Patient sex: F
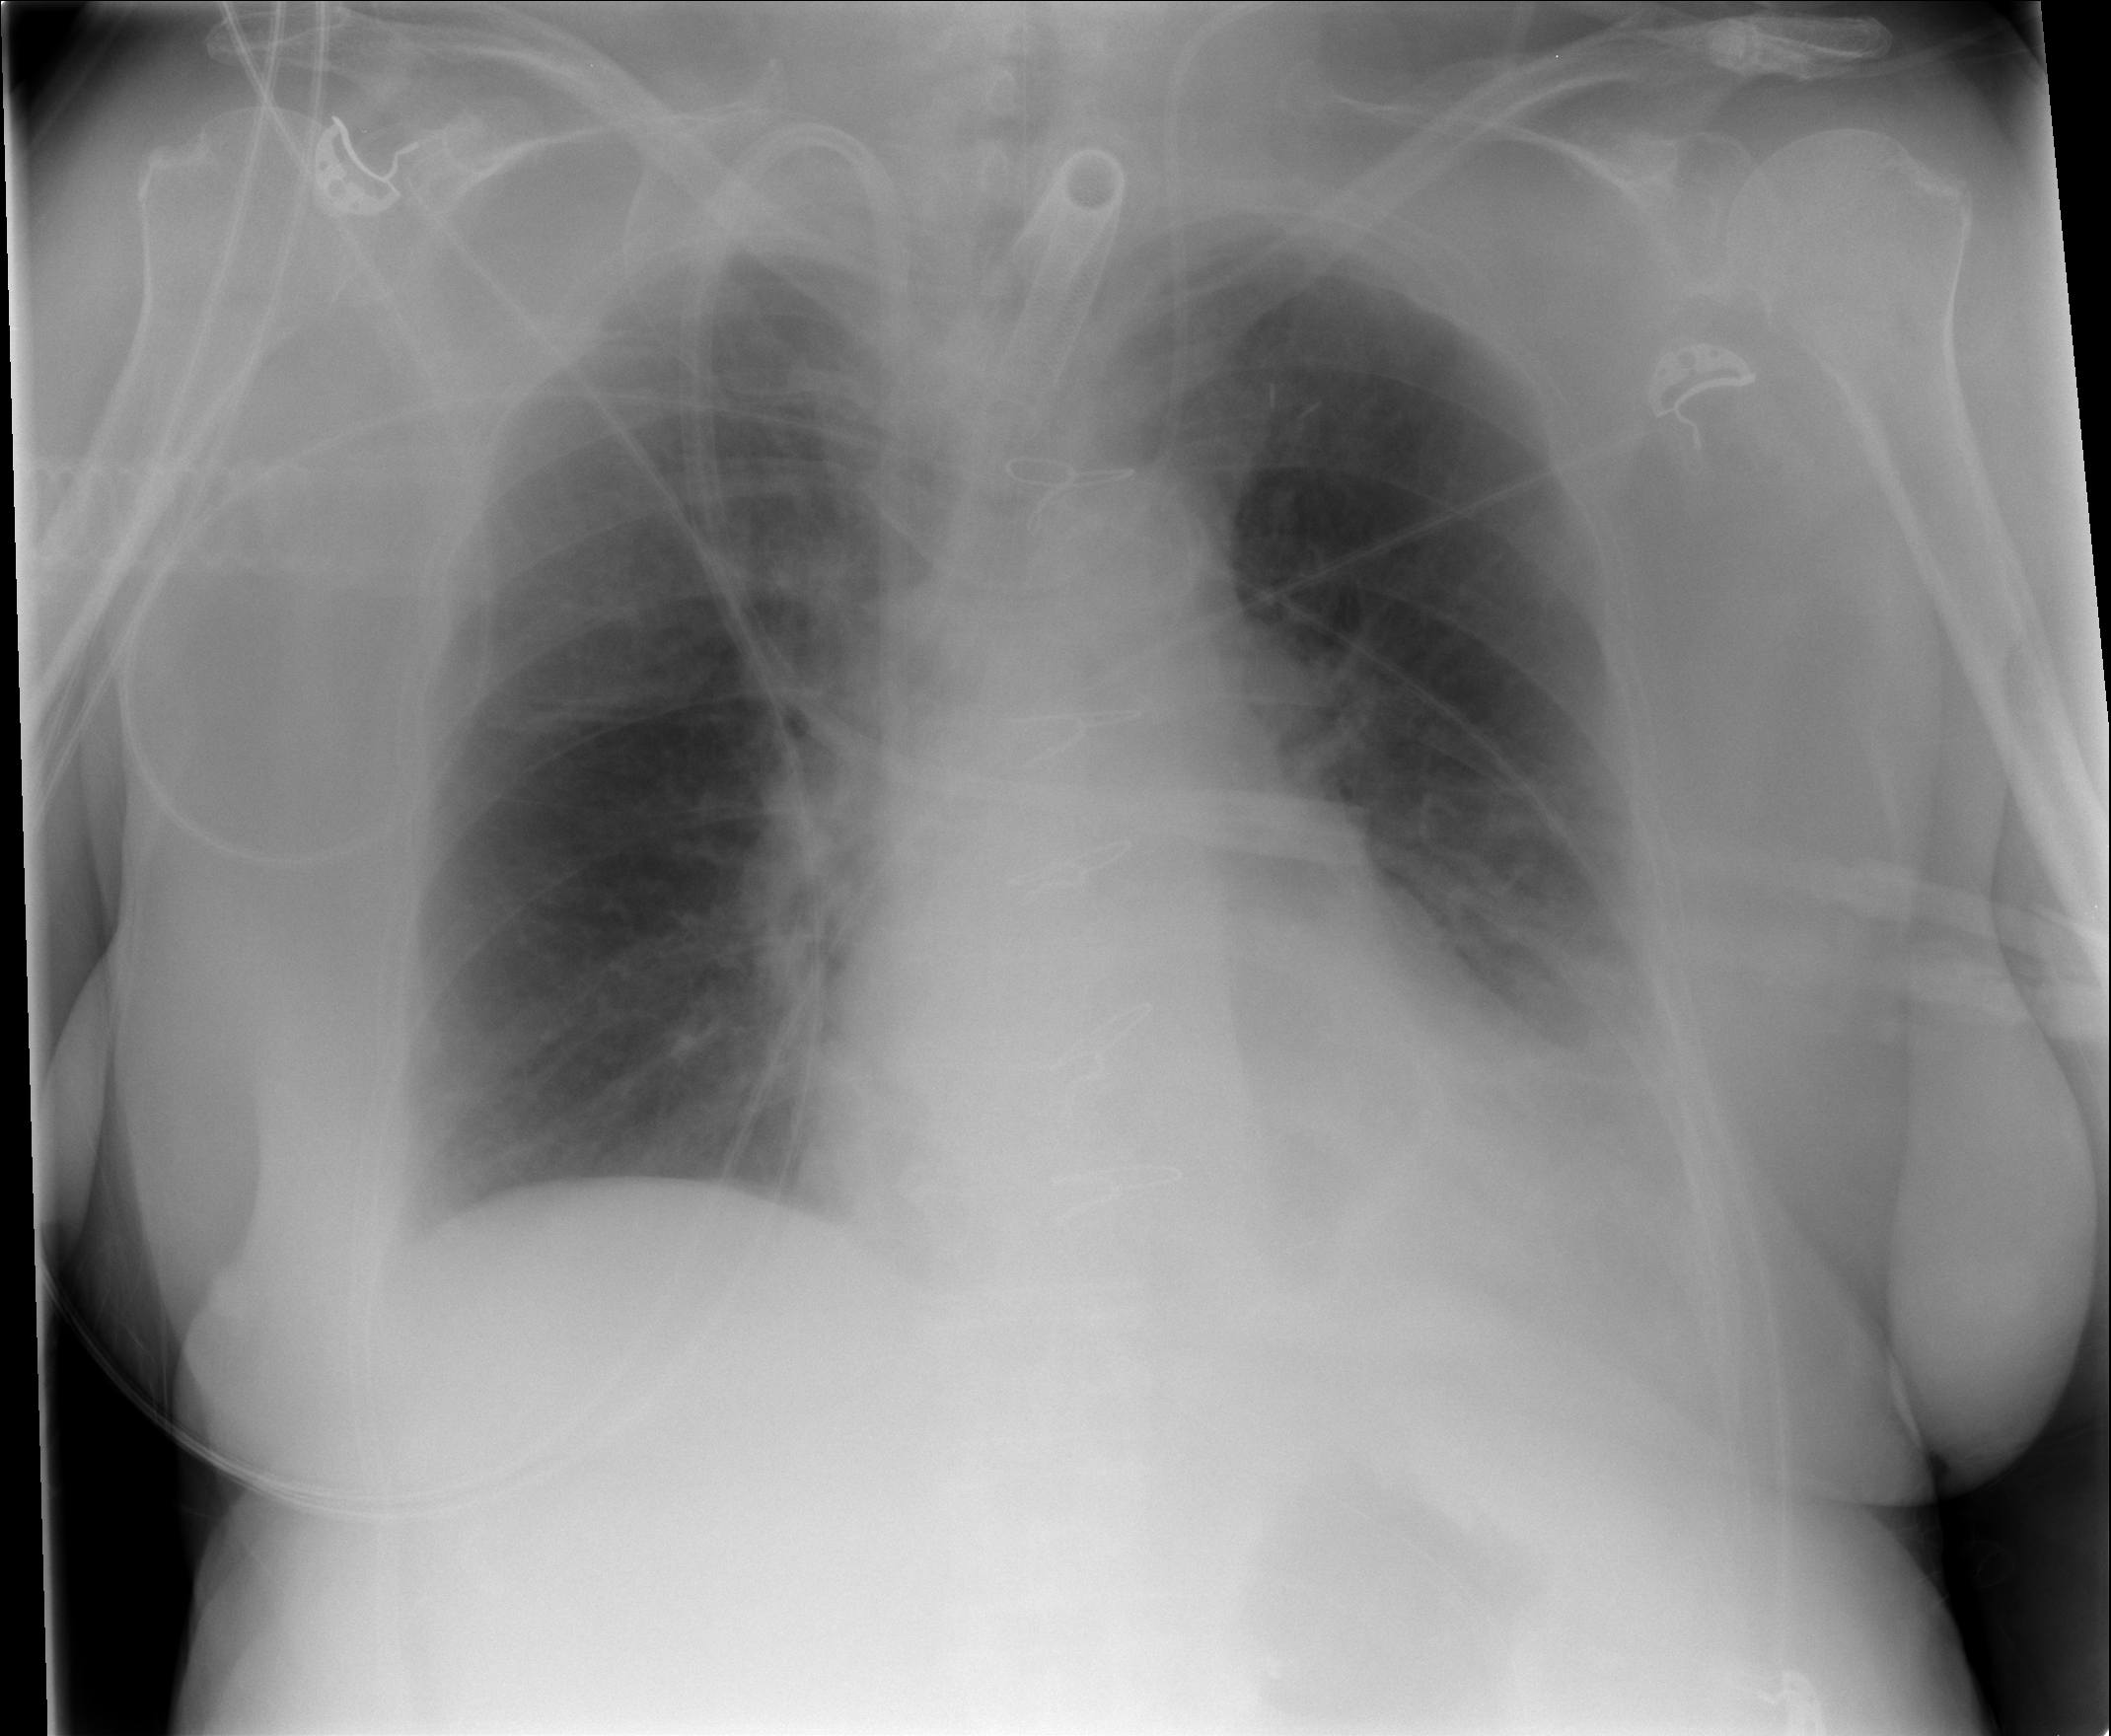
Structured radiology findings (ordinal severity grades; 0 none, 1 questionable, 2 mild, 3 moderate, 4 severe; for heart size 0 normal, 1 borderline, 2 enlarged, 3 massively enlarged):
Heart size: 0
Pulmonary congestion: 2
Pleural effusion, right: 0
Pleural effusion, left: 2
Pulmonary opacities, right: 0
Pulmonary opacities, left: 0
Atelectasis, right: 0
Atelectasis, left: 2